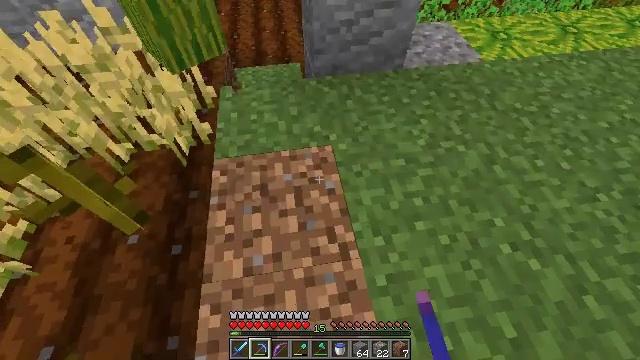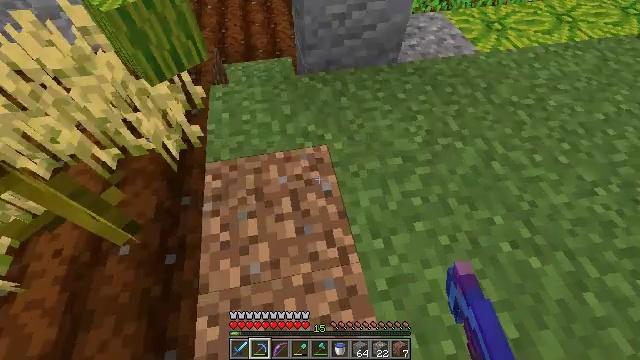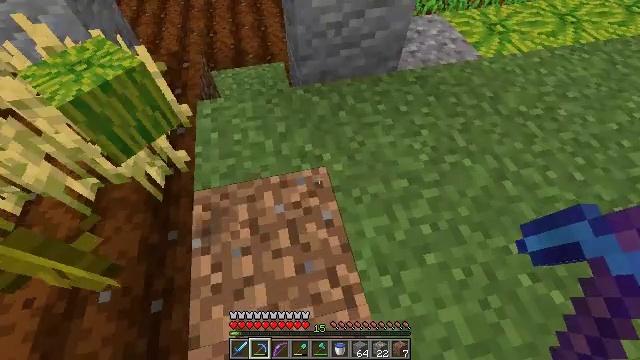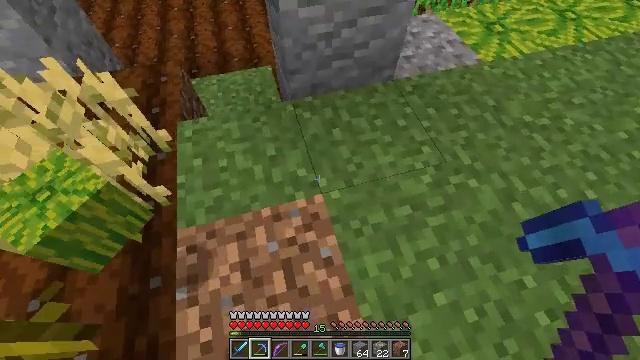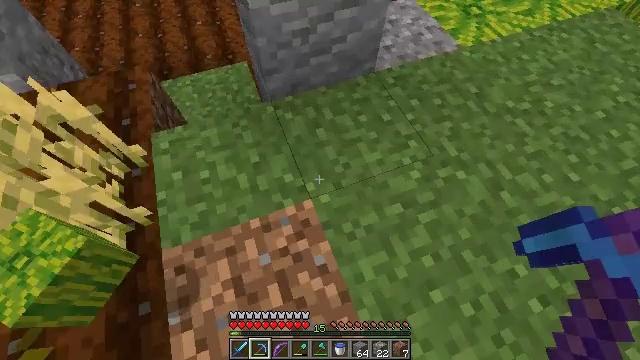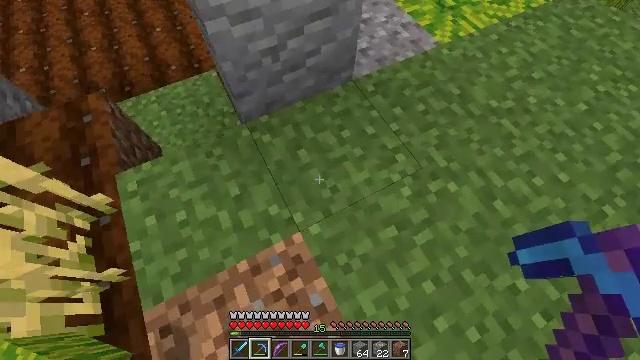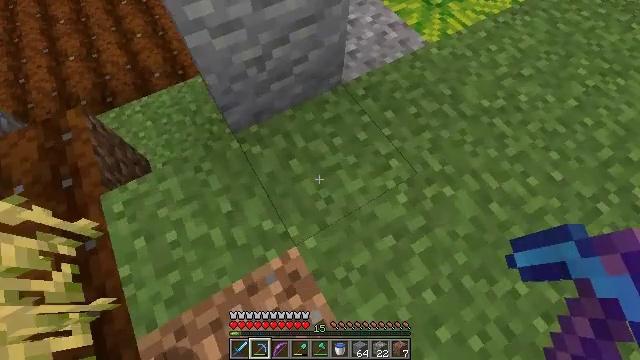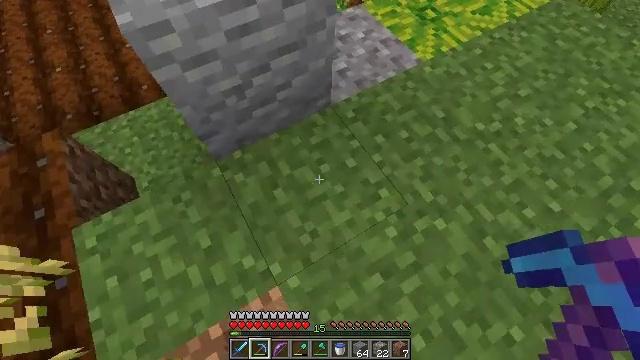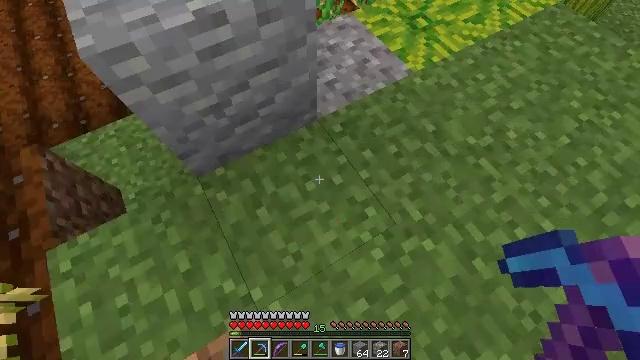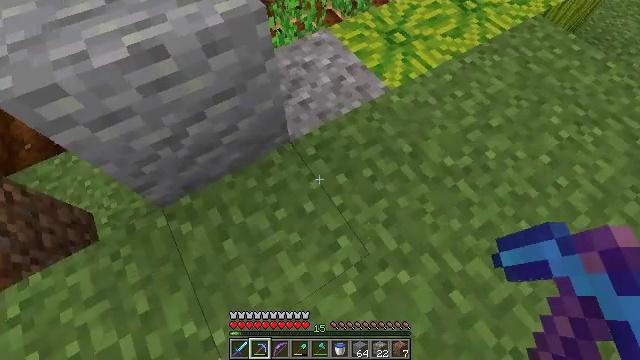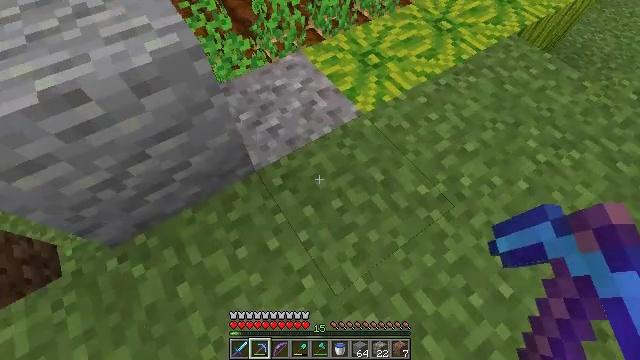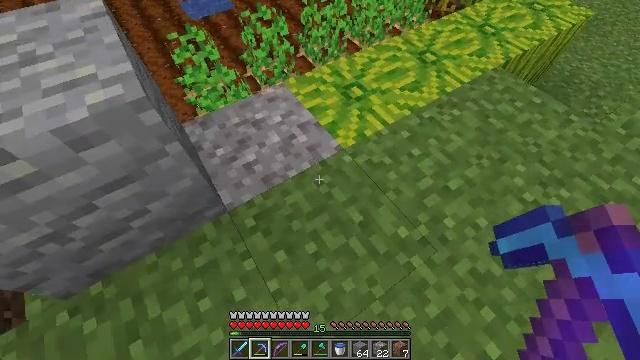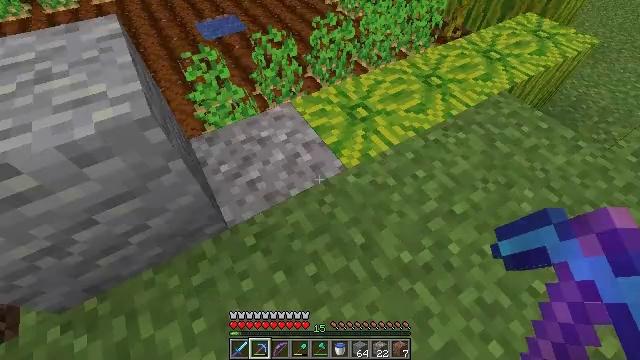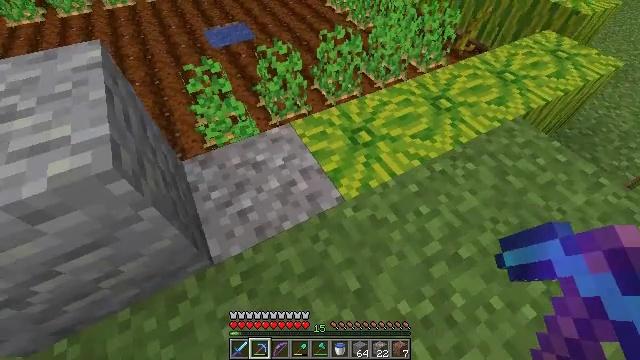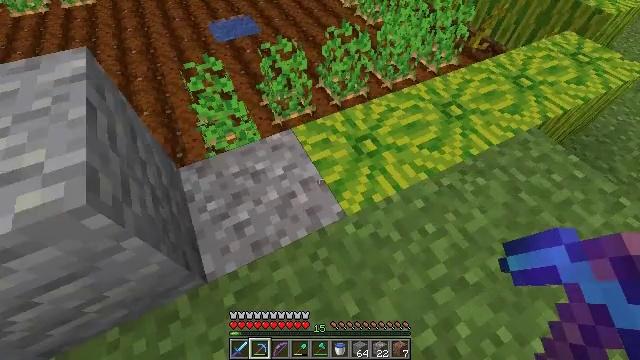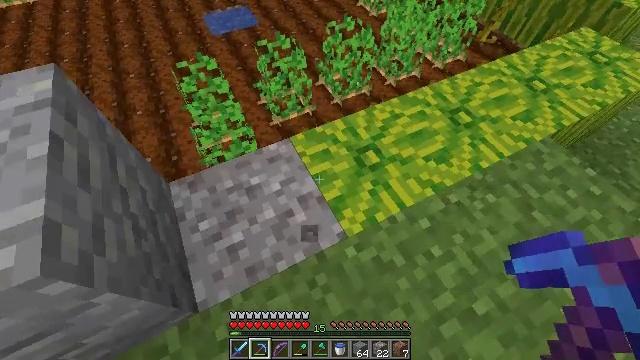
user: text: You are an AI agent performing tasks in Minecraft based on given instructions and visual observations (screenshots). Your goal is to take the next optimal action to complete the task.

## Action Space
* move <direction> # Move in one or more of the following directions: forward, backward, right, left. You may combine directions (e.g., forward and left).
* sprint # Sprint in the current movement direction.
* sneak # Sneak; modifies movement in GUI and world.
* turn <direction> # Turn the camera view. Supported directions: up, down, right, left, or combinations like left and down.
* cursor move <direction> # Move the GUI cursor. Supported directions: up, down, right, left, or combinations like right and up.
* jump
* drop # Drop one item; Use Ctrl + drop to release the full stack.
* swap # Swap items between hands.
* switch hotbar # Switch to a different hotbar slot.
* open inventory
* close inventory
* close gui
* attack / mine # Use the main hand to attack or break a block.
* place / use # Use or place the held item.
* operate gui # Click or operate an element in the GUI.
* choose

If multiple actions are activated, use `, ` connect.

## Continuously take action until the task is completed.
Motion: motion action
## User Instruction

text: Break the melon to get slices.
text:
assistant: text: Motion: move forward, turn right and down
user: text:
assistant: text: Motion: move forward, turn right
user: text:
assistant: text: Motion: move forward, turn right and down
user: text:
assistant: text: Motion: move forward, turn right and down
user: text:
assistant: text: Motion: move forward, turn right and down
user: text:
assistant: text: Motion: move forward and move right, turn right
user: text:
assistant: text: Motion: move forward and move right
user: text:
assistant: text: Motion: move forward and move right
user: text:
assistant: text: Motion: move forward and move right, turn right
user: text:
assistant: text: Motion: move forward and move right, turn right and up
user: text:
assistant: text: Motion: move forward and move right, turn up
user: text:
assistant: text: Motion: move forward, turn left and up
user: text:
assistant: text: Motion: move forward, turn left
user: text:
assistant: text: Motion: move forward, turn left and down
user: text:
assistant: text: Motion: move forward, turn down, attack / mine
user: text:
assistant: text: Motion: turn down, attack / mine
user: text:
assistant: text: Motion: turn down, attack / mine
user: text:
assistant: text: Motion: turn down, attack / mine
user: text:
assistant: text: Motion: turn right and down, attack / mine
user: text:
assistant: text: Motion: move forward, turn right and down, attack / mine
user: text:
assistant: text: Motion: move forward, turn right, attack / mine
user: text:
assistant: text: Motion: move forward, turn right and down, attack / mine
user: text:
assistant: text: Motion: move forward, turn right and down, attack / mine
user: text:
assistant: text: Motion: turn right and down, attack / mine
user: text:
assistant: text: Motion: turn right and down, attack / mine
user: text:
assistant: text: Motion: turn right and down, attack / mine
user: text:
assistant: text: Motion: turn right and down, attack / mine
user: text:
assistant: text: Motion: turn right and down, attack / mine
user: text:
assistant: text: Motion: turn right and up, attack / mine
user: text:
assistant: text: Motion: turn right and up, attack / mine